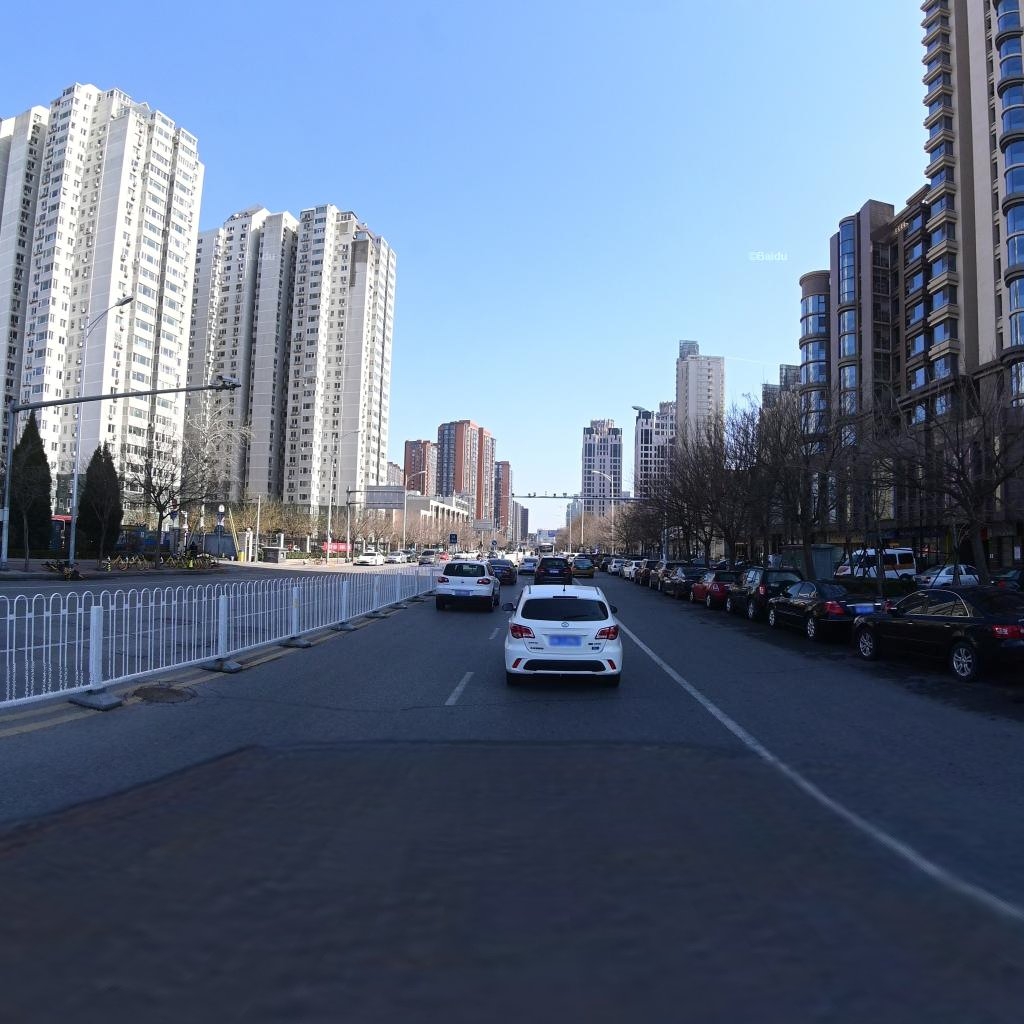
Region: Chaoyang
Road damage annotations: transverse crack, transverse crack, manhole cover